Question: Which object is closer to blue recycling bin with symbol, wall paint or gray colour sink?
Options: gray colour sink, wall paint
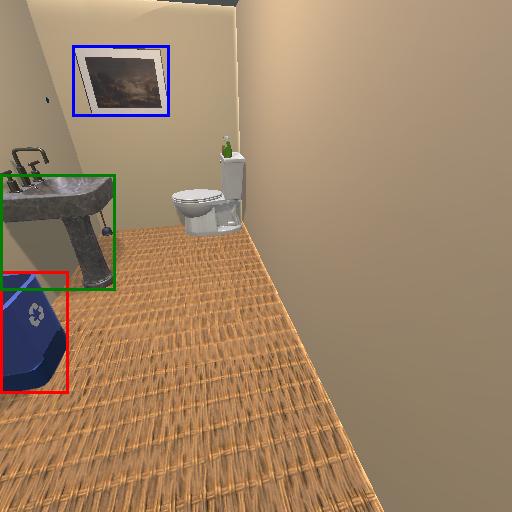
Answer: gray colour sink